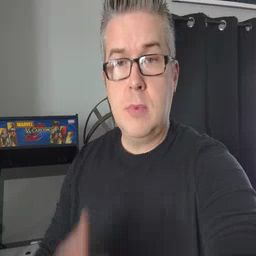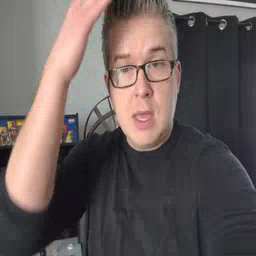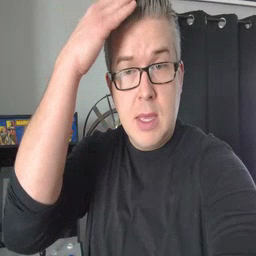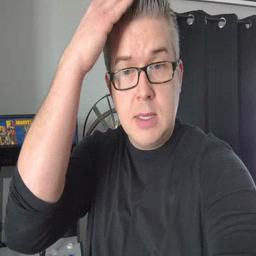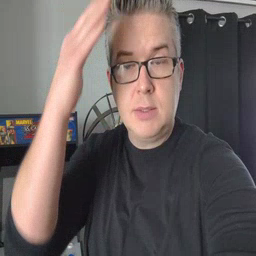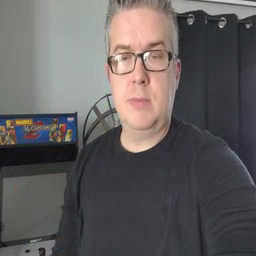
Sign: hat